Interaction volume radius: 10 \u00c5
Interaction volume height: 15 \u00c5
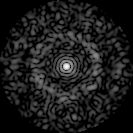
Disorder parameter: 0.8462